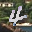
Label: 4